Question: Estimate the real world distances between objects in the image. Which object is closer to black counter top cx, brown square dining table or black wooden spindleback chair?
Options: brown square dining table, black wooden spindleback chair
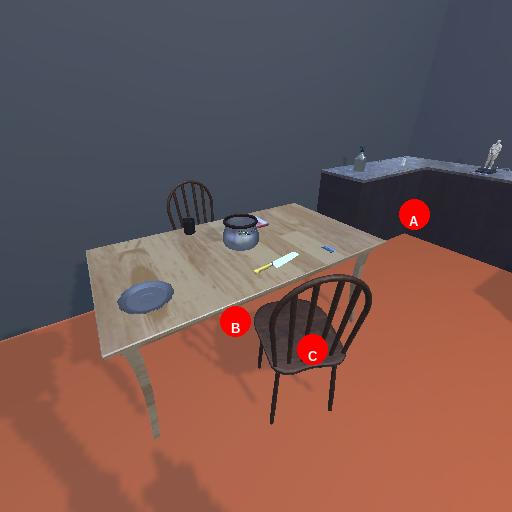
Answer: brown square dining table